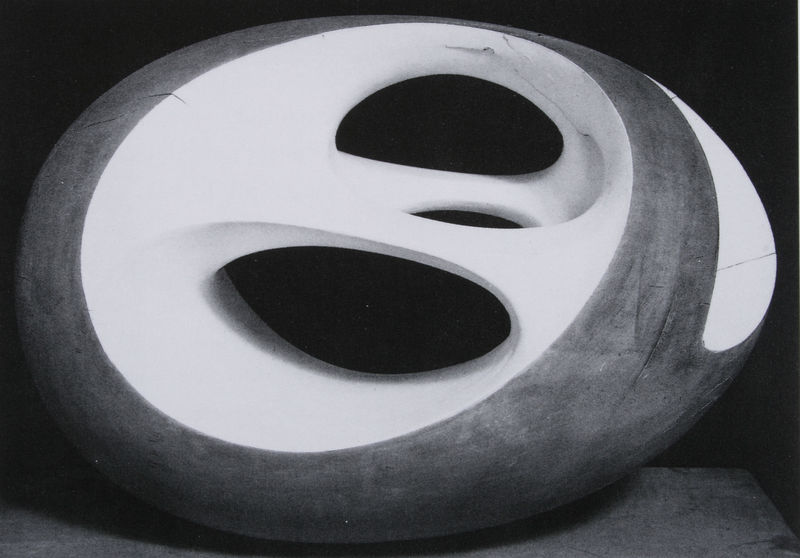
Titel: Oval Form
Künstler: Barbara Hepworth
Standort: London
Institution: Tate Gallery
Schlagwörter: dunkel, schatten, weiß, braun, grau, hell, hintergrund, holz, licht, marmor, mund, raum, schwarz, augen, gesicht, sockel, stein, boden, drei, england, kreis, oval, rund, skulptur, abstrakt, modern, linien, massiv, weiblich, plastik, platte, liegend, stege, foto, fotografie, untergrund, linie, form, loch, kugel, löcher, organisch, halbrund, kartoffel, schatte, durchbruch, objekt, träger, design, durchbrochen, amorph, vertiefung, bahnen, installation, hohl, öffnungen, biomorph, organische formen, ellipse, aussparung, unregelmäßig, vertiefungen, wurmloch, moore, eingewölbt, ovoid